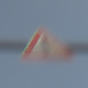
Verkehrszeichen: Gefahrenstelle
Umgebung: Outdoor, Nature
Tageszeit: SunriseSunset
Wetter: PartlyCloudy
Licht: Natural
Jahreszeit: NotSpecified
Kontrast: MediumContrast